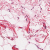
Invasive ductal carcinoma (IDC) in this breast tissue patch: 0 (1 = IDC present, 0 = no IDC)